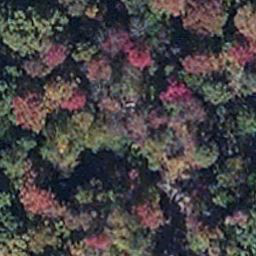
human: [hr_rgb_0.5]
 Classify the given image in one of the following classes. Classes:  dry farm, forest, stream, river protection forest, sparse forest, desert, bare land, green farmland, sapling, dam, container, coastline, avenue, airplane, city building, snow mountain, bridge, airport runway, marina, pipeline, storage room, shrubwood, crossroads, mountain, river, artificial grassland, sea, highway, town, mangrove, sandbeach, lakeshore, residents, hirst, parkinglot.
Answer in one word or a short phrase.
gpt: mangrove